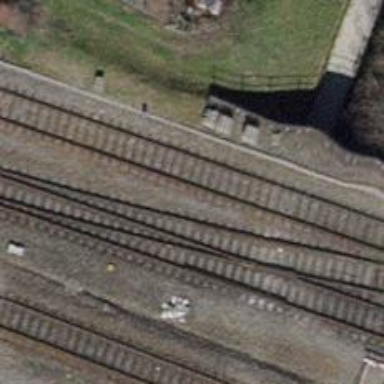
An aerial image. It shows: Railway yard with one track.